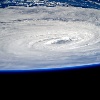
Label: cloud